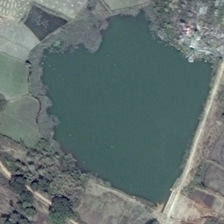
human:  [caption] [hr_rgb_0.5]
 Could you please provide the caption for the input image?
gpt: many green trees and farmlands are around an irregular pond .

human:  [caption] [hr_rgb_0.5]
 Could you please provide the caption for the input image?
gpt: many green trees and farmlands are around an irregular pond .

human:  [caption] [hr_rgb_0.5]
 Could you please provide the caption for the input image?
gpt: many green trees and farmlands are around an irregular pond .

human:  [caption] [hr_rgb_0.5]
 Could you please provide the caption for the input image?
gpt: many green trees and farmlands are around an irregular pond .

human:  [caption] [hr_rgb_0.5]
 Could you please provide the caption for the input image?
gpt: many green trees and farmlands are around an irregular pond .